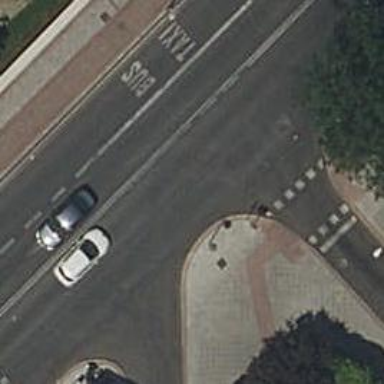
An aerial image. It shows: Road with traffic signals.